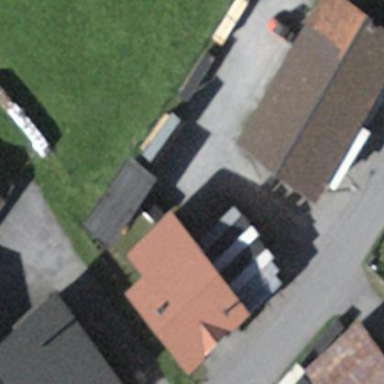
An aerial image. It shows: Building with tile roof.